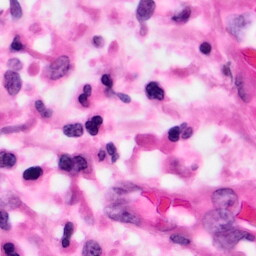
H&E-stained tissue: Pancreatic